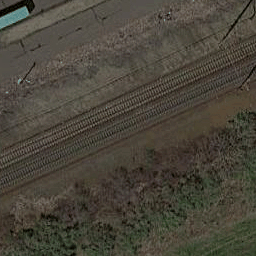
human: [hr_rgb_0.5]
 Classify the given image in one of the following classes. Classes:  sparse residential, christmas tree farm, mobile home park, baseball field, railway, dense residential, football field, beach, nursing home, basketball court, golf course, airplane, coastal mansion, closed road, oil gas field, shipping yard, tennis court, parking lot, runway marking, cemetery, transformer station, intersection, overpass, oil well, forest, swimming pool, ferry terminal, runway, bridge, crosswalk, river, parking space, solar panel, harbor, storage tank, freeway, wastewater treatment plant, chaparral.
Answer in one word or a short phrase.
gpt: railway